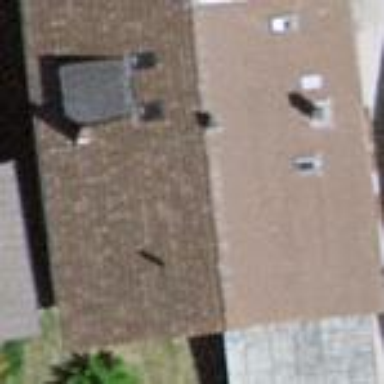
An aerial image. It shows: Simple and straightforward house.